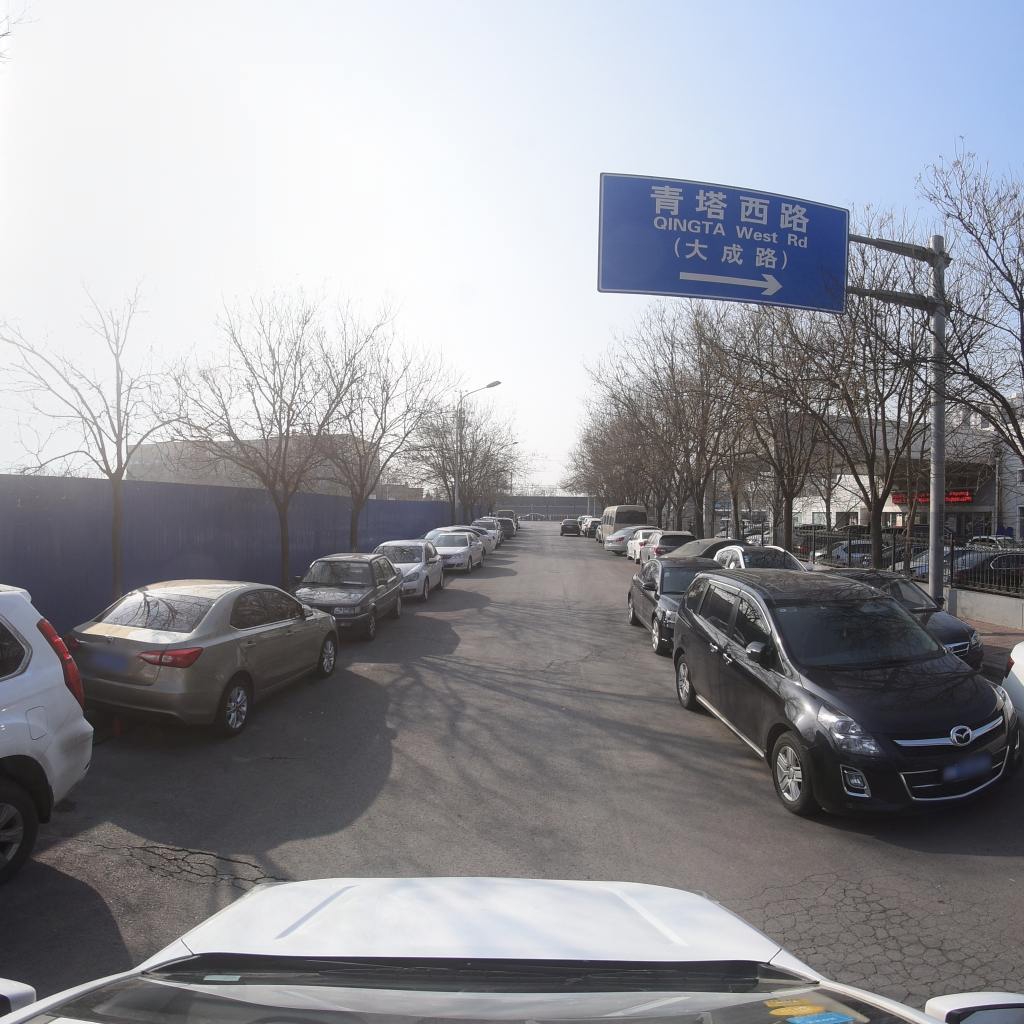
Region: Fengtai
Road damage annotations: manhole cover, alligator crack, alligator crack, alligator crack